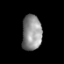
Tissue: prostate
Cell type: T cells
Senescence score: 0.7528
Nuclear area (px): 690
Mean DAPI intensity: 141.501